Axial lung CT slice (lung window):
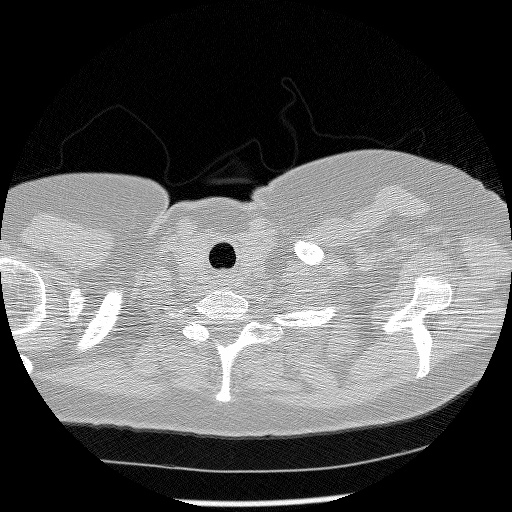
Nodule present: no